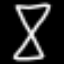
Label: hourglass